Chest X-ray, PA view. Patient: 63 years old, sex M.
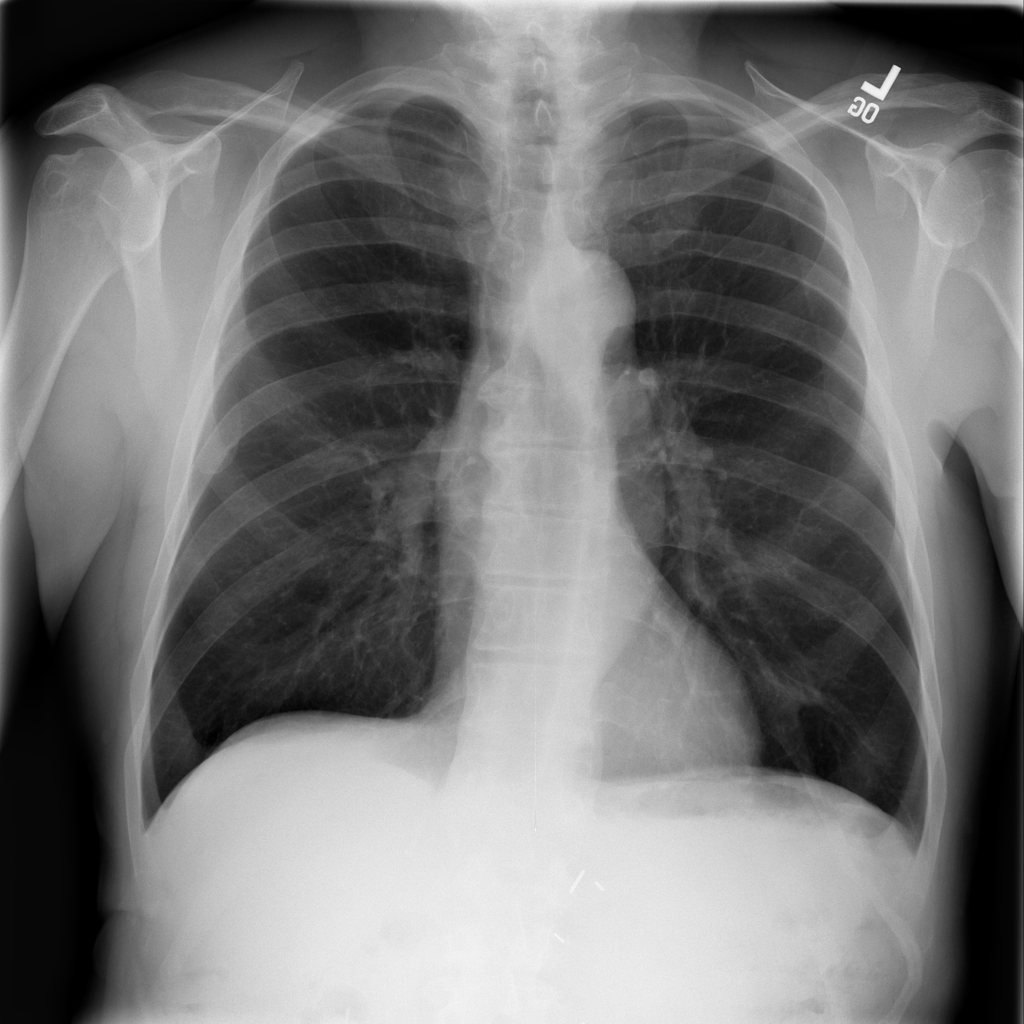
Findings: Effusion